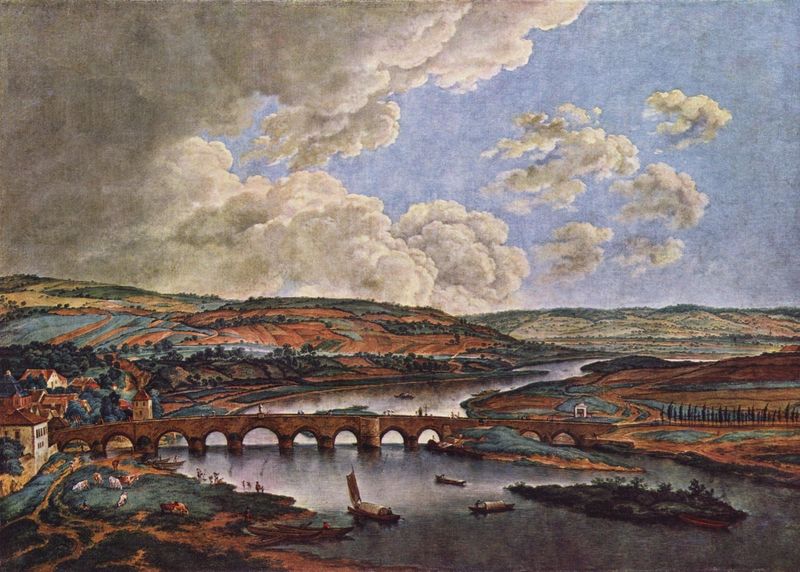
Titel: Mainbrücke
Künstler: Ferdinand Kobell
Standort: München
Institution: Neue Pinakothek
Schlagwörter: blau, gemälde, gewitter, himmel, schatten, wasser, weiß, wolken, bäume, fluss, grün, landschaft, menschen, stadt, ufer, braun, bunt, licht, pfeiler, schwarz, strasse, ausblick, haus, rot, tiere, weg, leute, bach, feld, felder, häuser, hügel, kühe, natur, pappeln, spiegelung, vieh, weite, brücke, büsche, pastos, wege, wiesen, insel, personen, tal, wald, bauern, boot, boote, handel, kahn, turm, zypressen, schiff, schiffe, segel, segelboot, wellen, bogen, ort, segelschiff, getreide, berge, dorf, allee, herde, hügellandschaft, rundbogen, lastkahn, sturm, turner, wetter, stadtansicht, bögen, rinder, steinbrücke, flusslandschaft, rom, landschaftsbild, gaugin, rundbögen, auen, tempel, viadukt, bote, schafe, lasten, rhein, kokoschka, william turner, mosel, bootes, e, vogelperpsektive